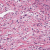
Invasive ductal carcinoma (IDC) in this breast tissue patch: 0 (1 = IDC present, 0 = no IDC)